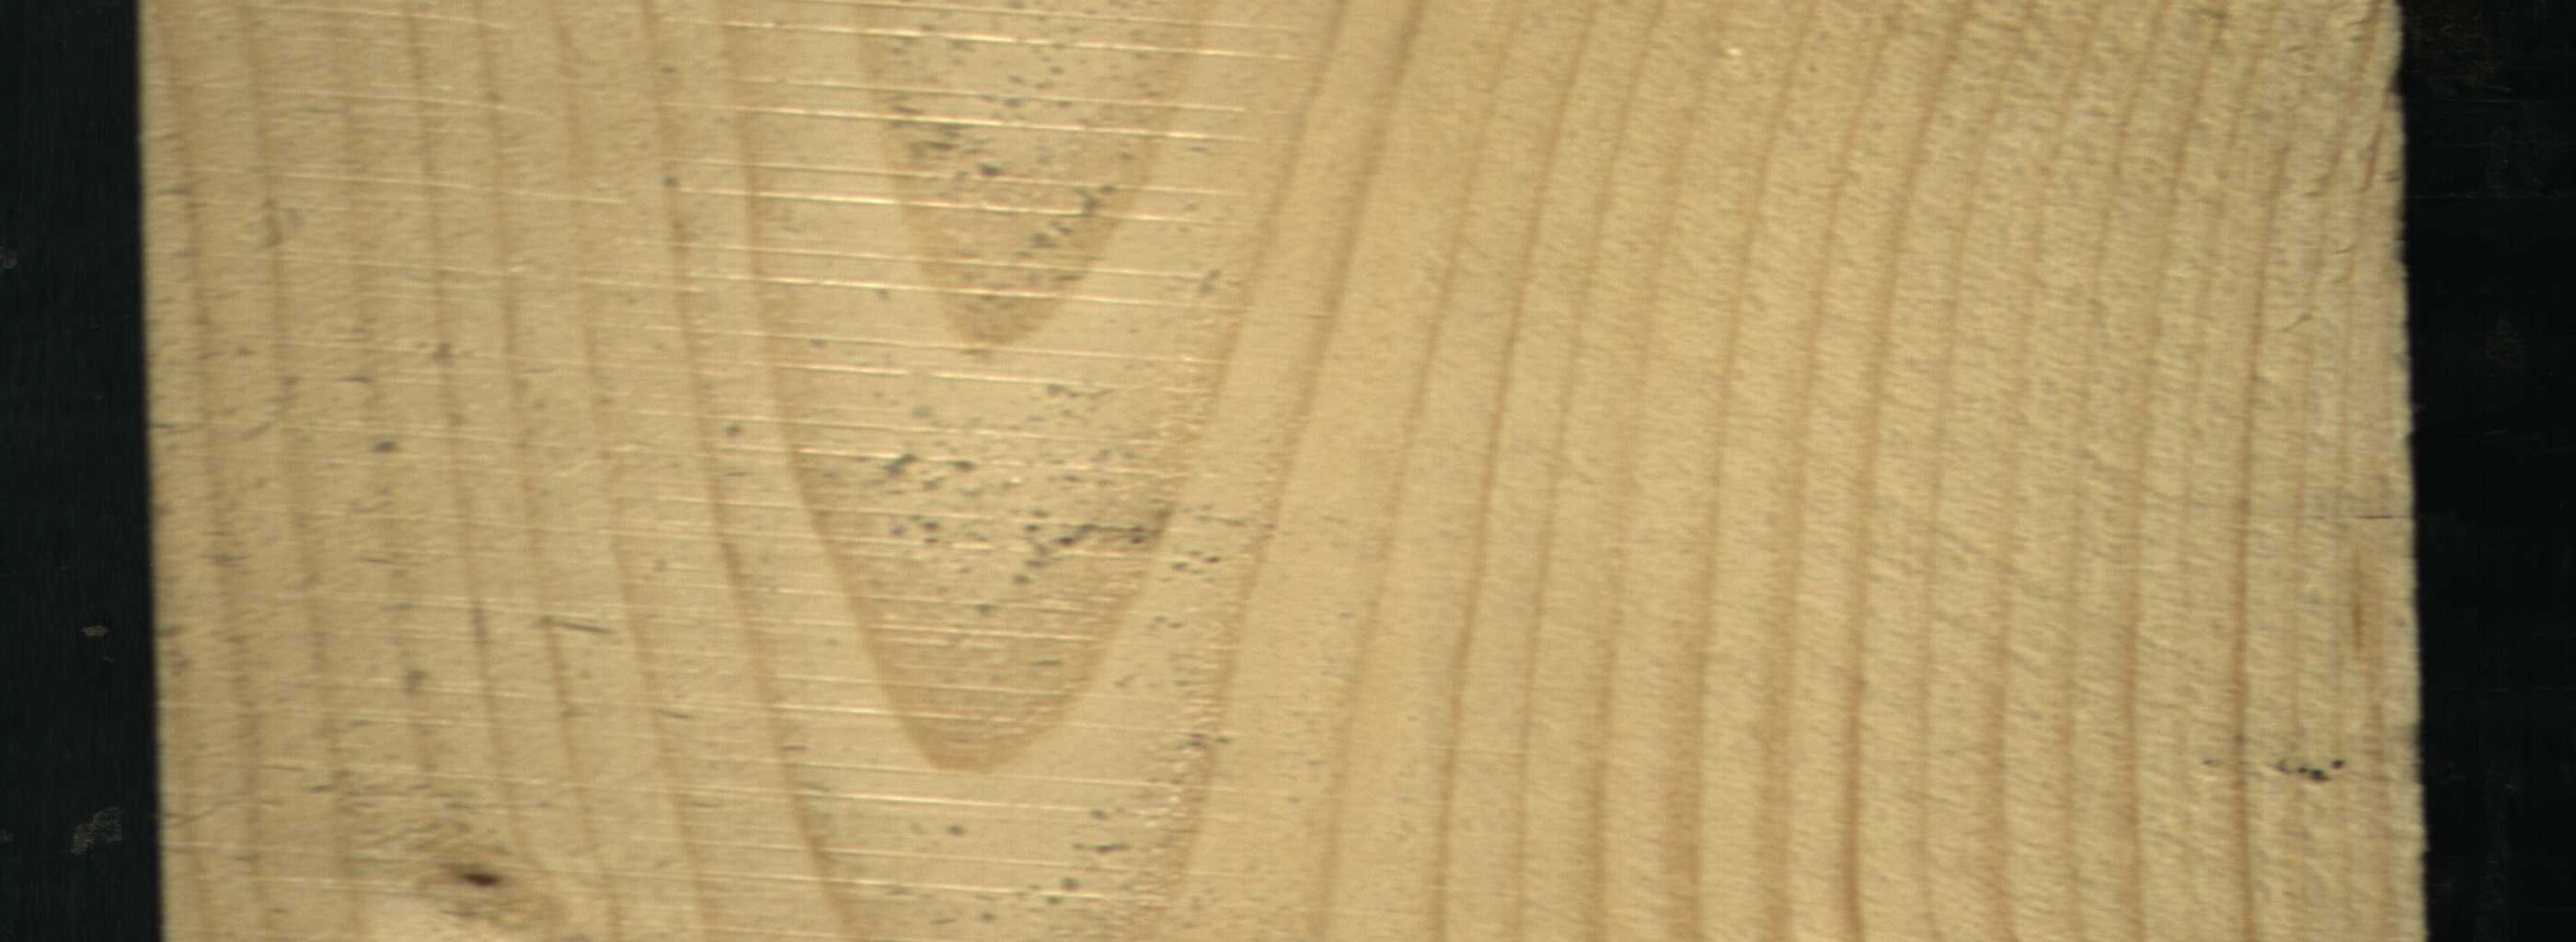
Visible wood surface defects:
Live_Knot